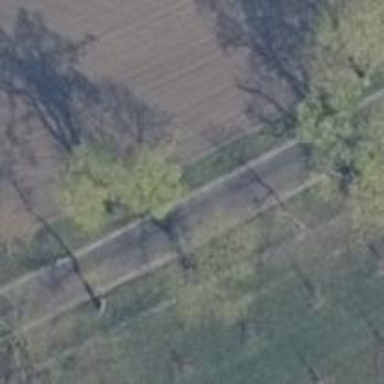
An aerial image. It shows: Row of trees in natural setting.